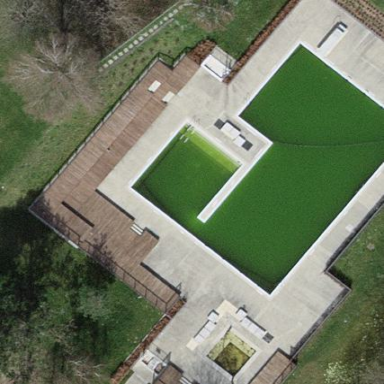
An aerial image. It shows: Swimming pool within leisure land area designed for swimming activities.